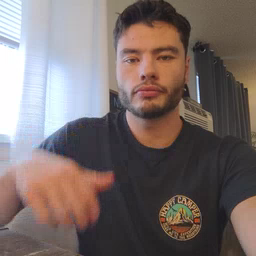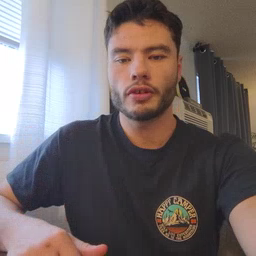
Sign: child